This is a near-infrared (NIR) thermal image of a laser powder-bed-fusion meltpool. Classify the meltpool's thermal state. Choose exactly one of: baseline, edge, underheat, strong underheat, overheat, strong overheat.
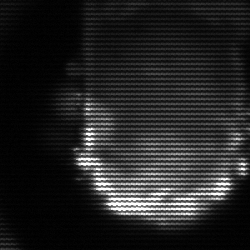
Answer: baseline